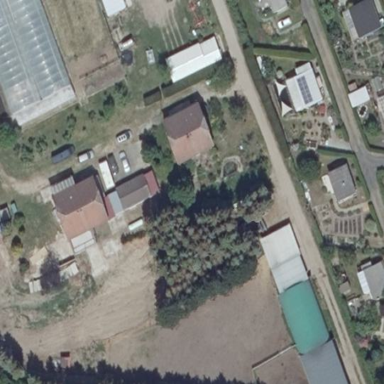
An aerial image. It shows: Farmyard area.